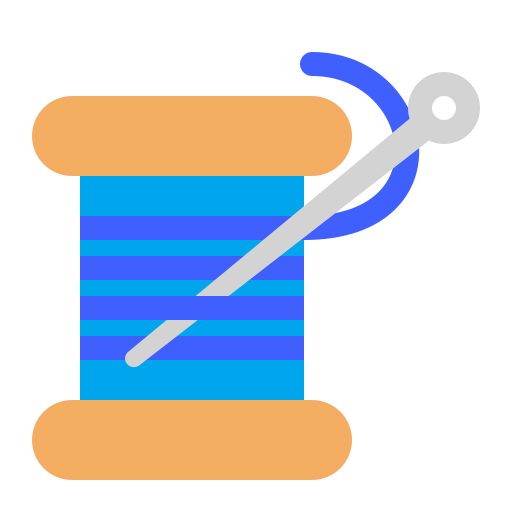
thread flat